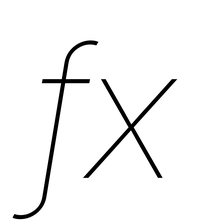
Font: Inter-Italic_Thin_Italic